Field crop: tomato
Growth stage: 2
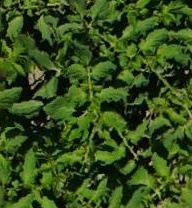
Species: tomato